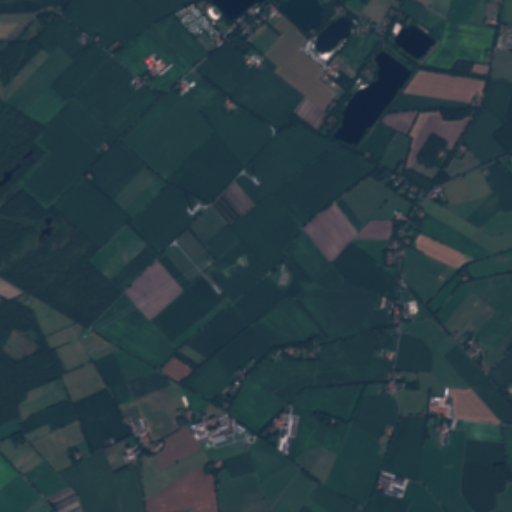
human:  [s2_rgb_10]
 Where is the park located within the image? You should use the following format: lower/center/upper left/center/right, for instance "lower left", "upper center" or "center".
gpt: The park is located in the upper center of the image.
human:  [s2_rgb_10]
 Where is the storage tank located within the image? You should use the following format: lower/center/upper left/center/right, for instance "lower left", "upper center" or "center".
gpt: The storage tank is located in the upper left of the image.
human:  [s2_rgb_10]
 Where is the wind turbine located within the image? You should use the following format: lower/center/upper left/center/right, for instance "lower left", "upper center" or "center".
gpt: The wind turbine is located in the center of the image.
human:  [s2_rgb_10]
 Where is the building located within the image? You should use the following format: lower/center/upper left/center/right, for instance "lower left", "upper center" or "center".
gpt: There is no building in the image.